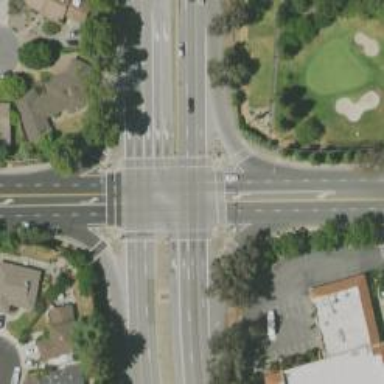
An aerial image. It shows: Crossing road.